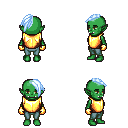
a pixel art fantasy rpg character, female body template, orc, green skin, gold chest armor, teal pants, white cyan long mohawk hairstyle, gold gloves, four views (front, back, left, right), 2x2 character sprite sheet, small pixel art, hard edges, no anti-aliasing